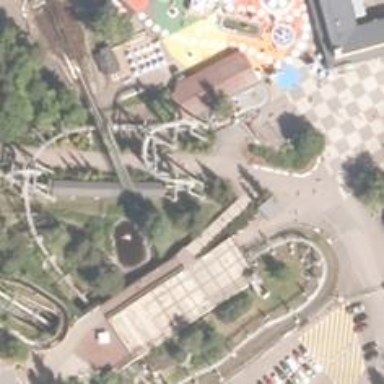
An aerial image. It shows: Miniature railway attraction featuring roller coaster.